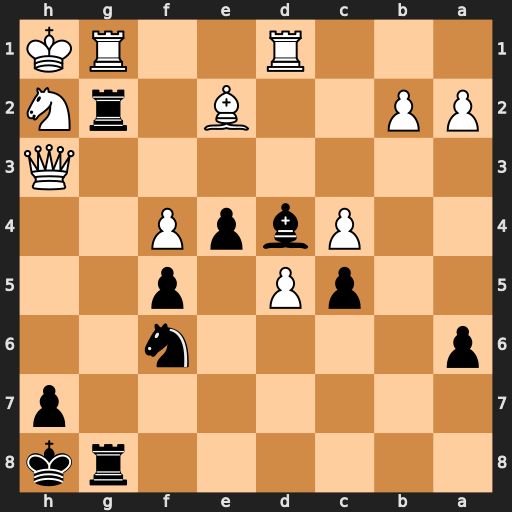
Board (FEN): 6rk/7p/p4n2/2pP1p2/2PbpP2/7Q/PP2B1rN/3R2RK
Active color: b
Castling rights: -
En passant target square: -
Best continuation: Rxg1+ Rxg1 Rxg1#